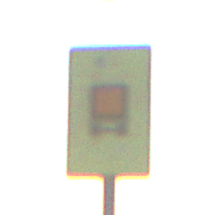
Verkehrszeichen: KennzeichnungspflichtigeFahrzeugeGefaehrlicheGueterOhnePfeilsymbol
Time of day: SunriseSunset
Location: Outdoor (Nature)
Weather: Clear
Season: Winter
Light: Natural